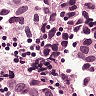
Metastatic tissue present: yes